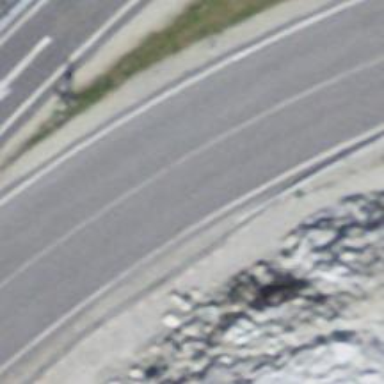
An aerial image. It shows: Trunk link road with asphalt surface.